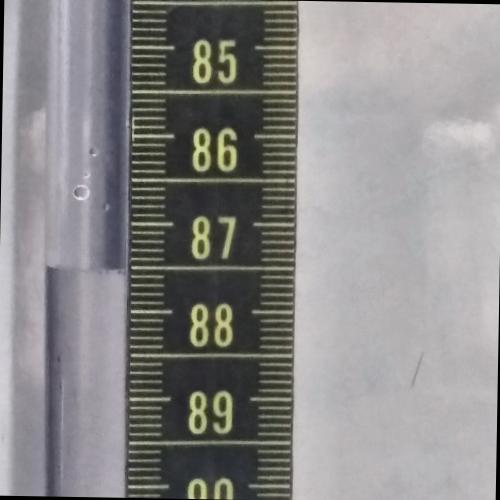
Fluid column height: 87.5 cm